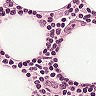
Metastatic tissue present: no